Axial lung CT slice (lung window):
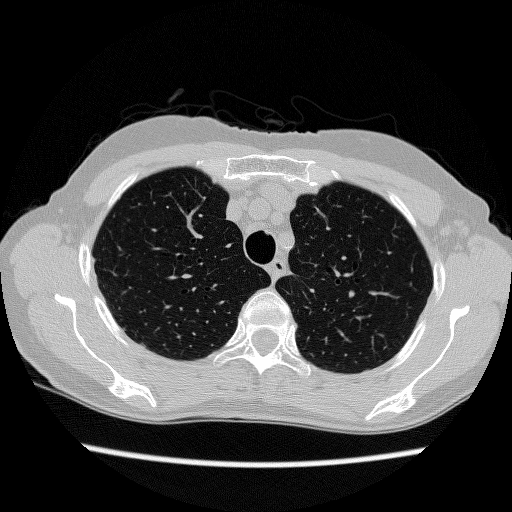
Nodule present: no